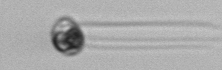
Label: flagellate_morphotype1